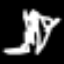
Label: squiggle